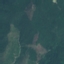
Label: Forest